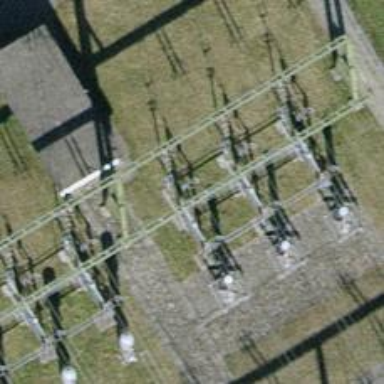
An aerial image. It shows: Insulator used in power equipment.